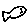
Label: fish